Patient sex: M
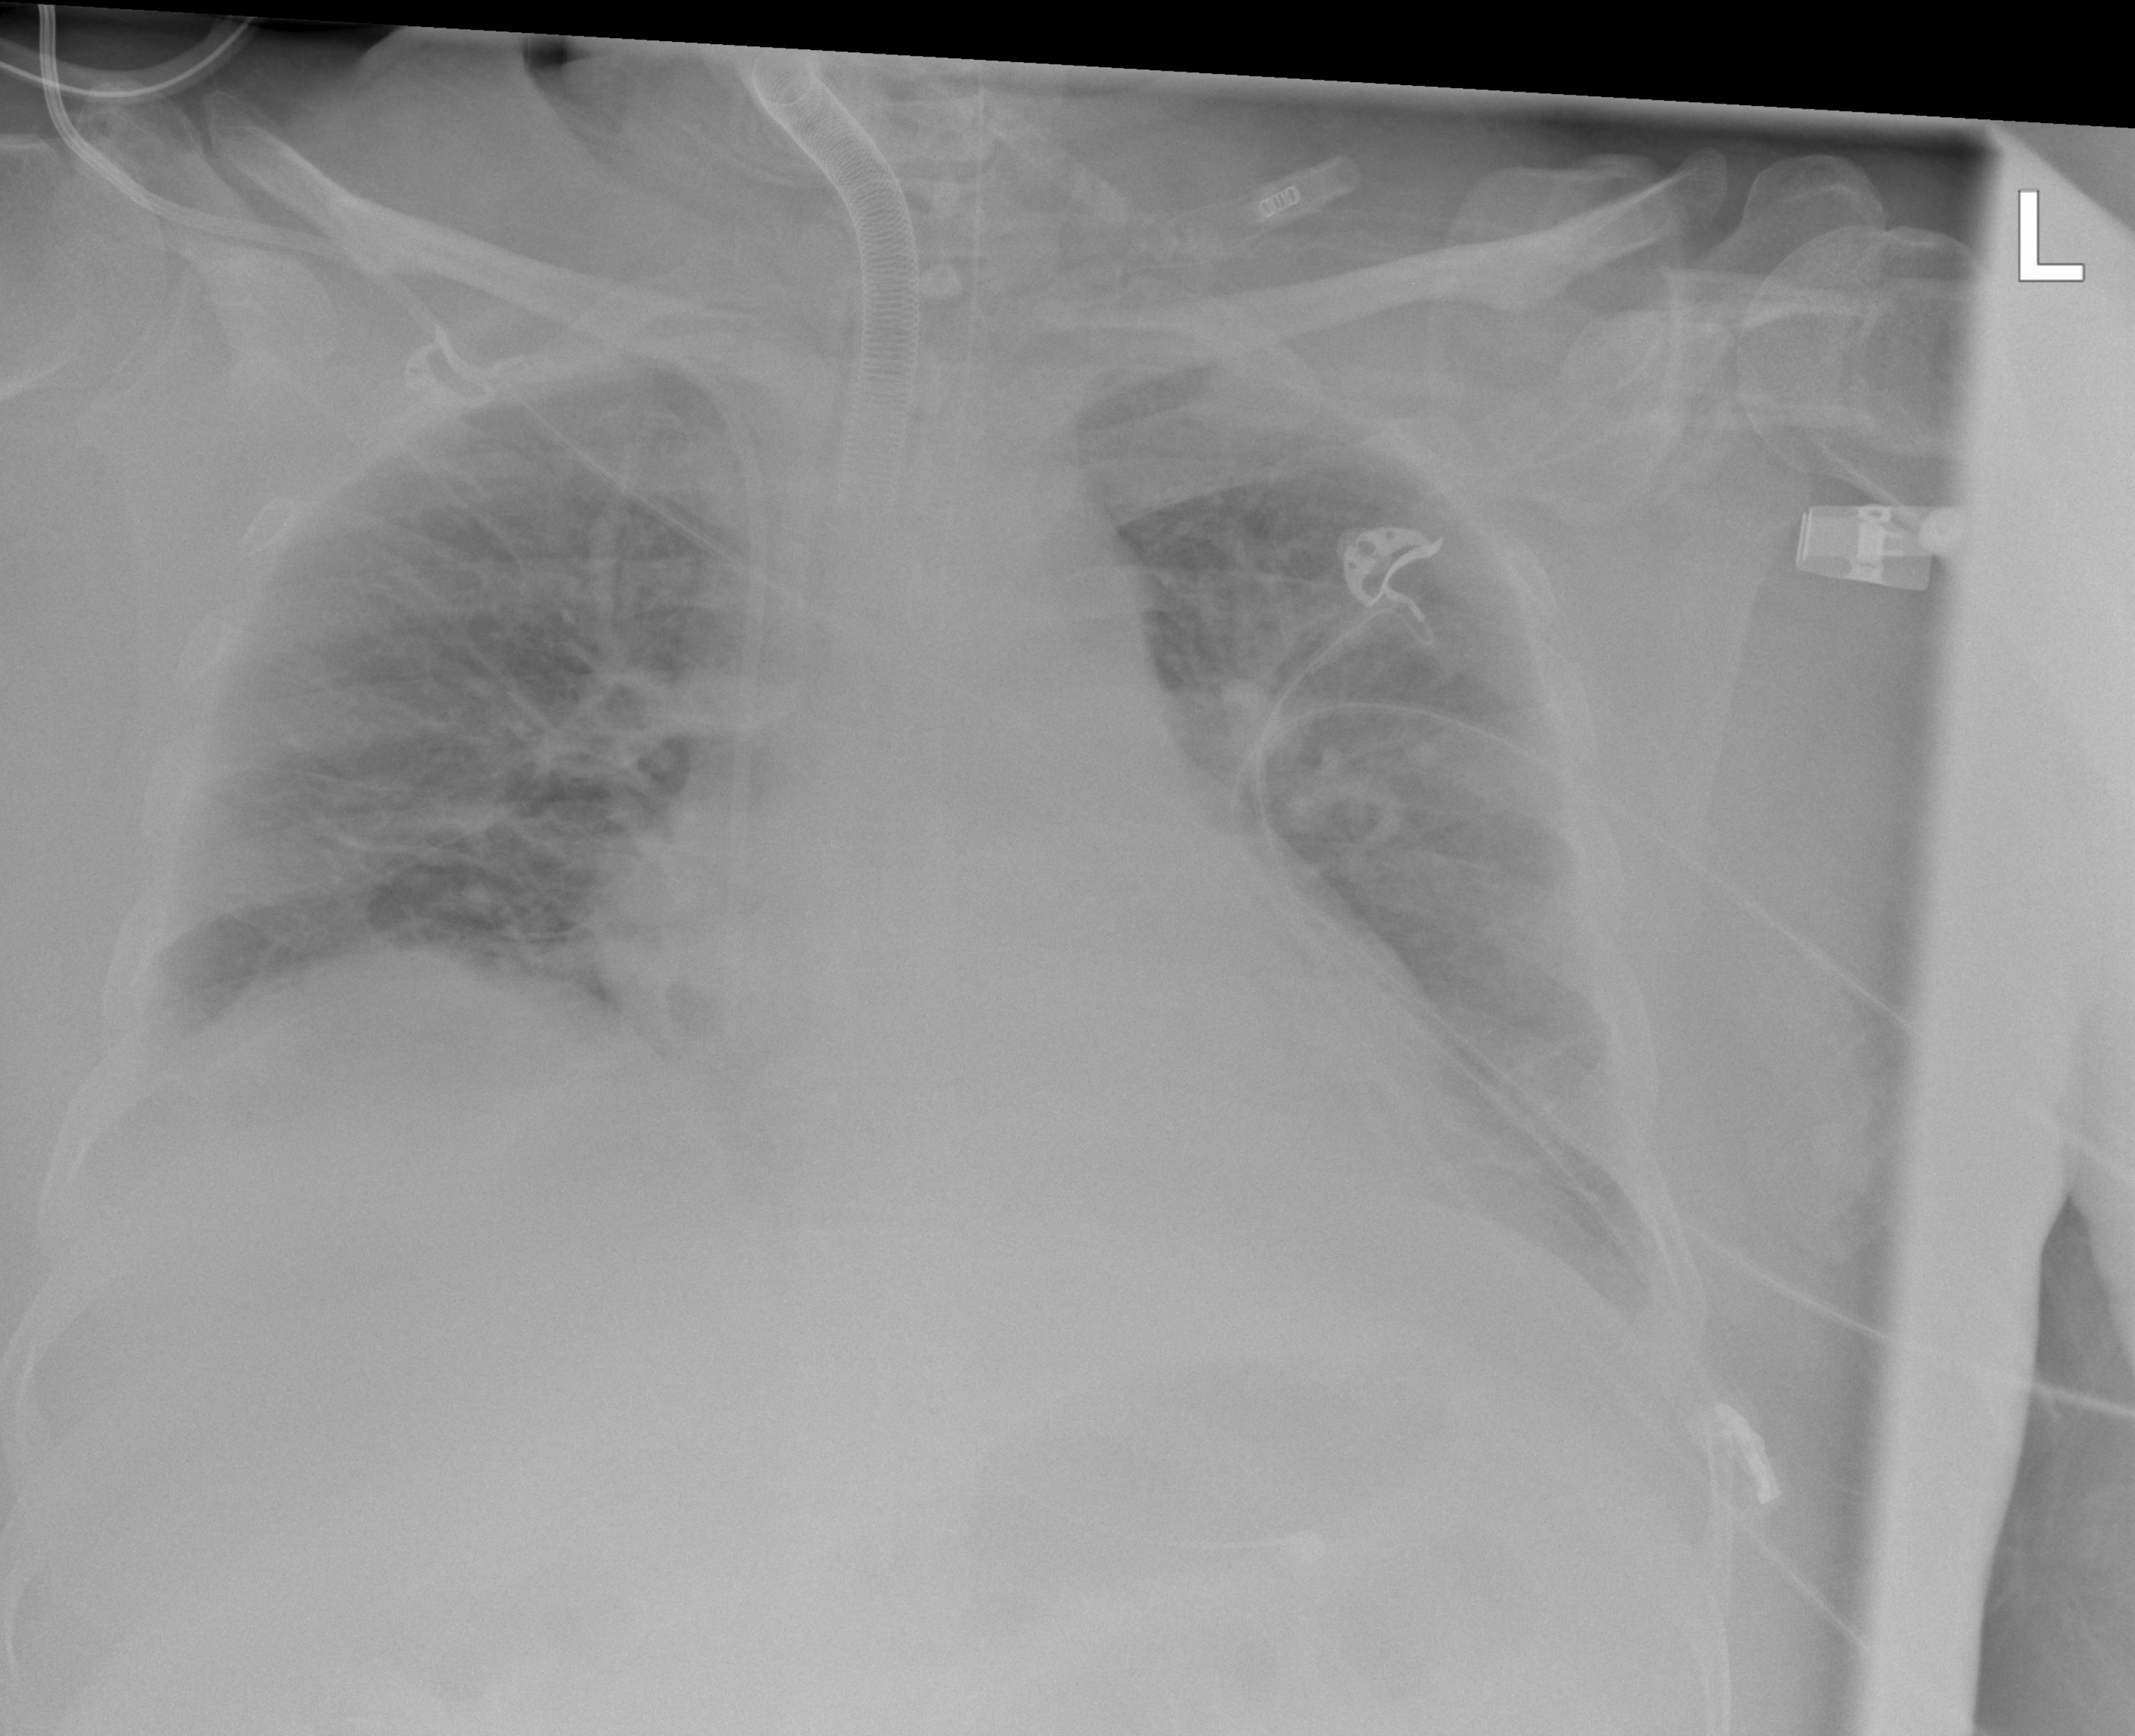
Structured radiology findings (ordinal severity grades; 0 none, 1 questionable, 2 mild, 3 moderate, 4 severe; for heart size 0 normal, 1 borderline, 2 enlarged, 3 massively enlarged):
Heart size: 2
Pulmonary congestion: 2
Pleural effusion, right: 2
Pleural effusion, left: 2
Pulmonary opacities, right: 0
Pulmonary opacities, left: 2
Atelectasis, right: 2
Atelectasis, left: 2